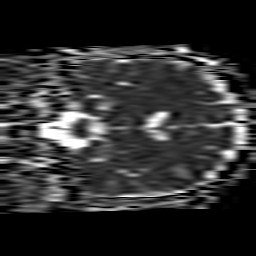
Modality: ADC
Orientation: coronal
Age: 39
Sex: female
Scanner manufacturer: philips
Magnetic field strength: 1.5 T
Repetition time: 5.015 s
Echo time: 0.07843 s